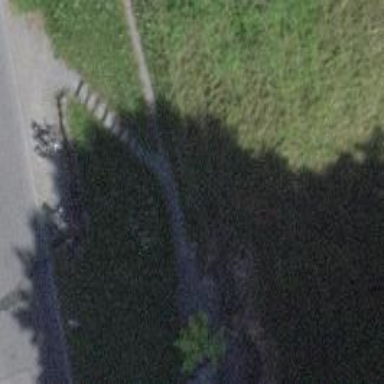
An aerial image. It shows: Path.